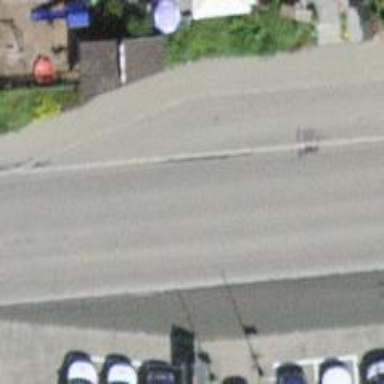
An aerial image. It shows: Primary road with asphalt surface.